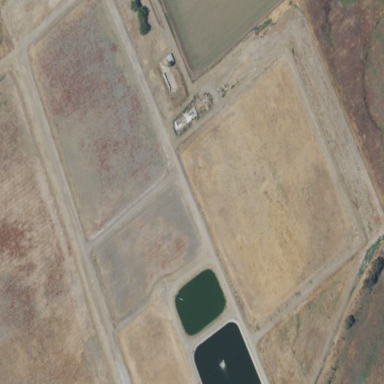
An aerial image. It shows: Reservoir of water located at wastewater plant. It is man-made structure.